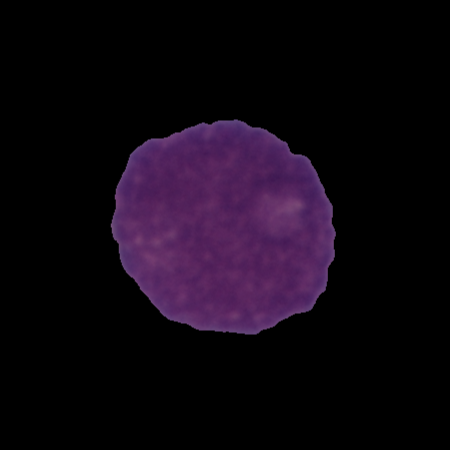
Label: cancer